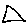
Label: triangle